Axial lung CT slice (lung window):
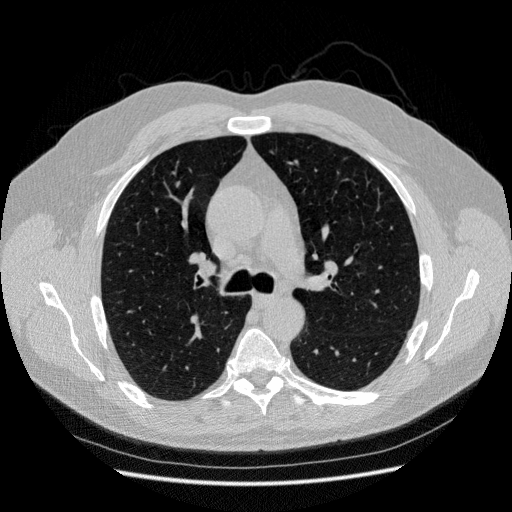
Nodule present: yes
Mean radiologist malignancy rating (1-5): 3